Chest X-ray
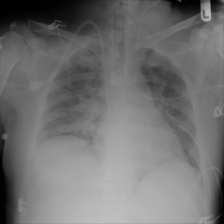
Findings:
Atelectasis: negative
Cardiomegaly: negative
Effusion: negative
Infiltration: negative
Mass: negative
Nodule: negative
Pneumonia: negative
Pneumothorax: negative
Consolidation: negative
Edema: positive
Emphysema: negative
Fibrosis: negative
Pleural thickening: negative
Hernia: negative